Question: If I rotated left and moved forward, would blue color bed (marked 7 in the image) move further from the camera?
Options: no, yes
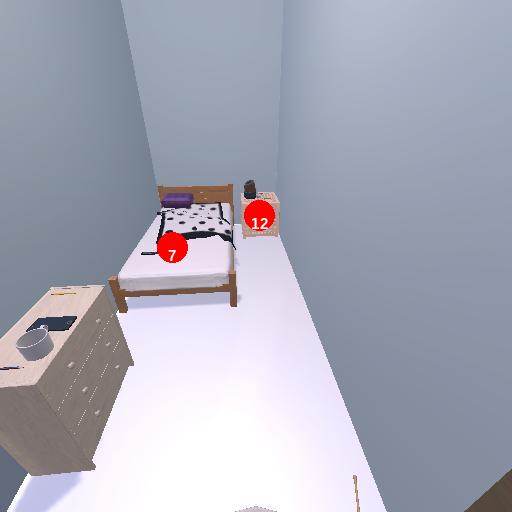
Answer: no